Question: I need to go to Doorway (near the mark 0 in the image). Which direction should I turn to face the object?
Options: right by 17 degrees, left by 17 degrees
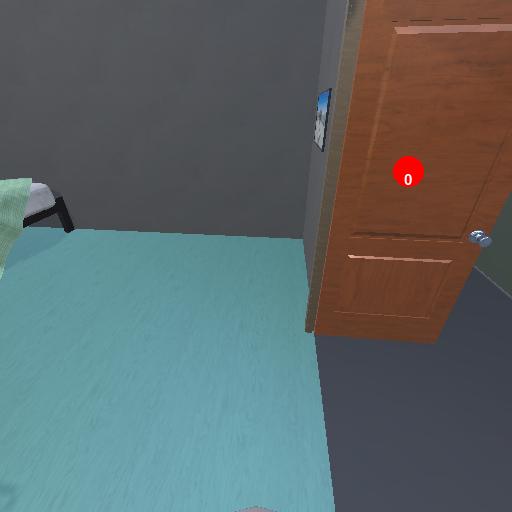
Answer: right by 17 degrees